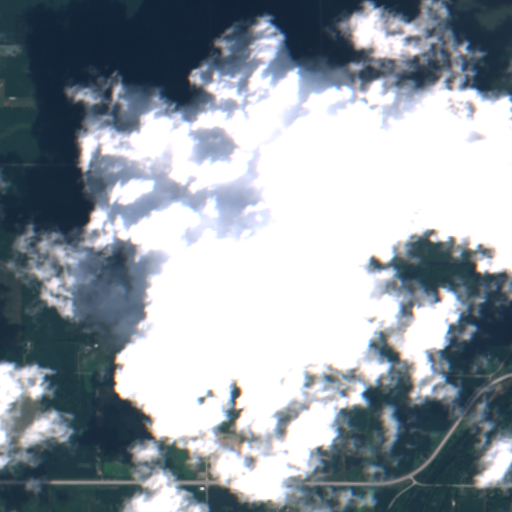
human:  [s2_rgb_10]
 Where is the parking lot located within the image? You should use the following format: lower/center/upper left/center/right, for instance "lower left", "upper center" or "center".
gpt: The parking lot is located in the lower left of the image.
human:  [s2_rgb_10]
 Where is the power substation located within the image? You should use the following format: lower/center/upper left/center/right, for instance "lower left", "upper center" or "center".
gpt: The power substation is located in the upper center of the image.
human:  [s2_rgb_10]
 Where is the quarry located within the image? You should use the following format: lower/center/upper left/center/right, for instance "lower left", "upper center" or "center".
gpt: The quarry is located in the lower right of the image.
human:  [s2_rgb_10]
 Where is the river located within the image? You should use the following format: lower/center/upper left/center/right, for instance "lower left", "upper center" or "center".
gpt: The river is located in the upper of the image.
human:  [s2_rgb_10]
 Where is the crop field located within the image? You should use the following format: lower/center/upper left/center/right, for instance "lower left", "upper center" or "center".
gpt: There is no crop field in the image.